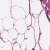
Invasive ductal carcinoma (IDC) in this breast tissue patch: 0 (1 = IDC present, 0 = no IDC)